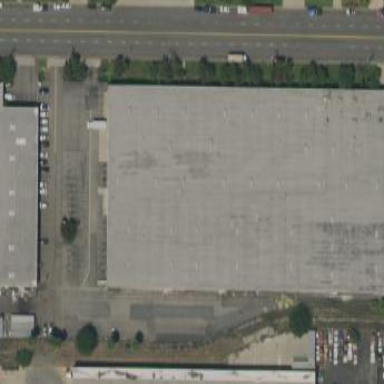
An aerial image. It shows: Industrial building.